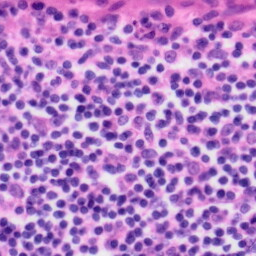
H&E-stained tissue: Tonsil